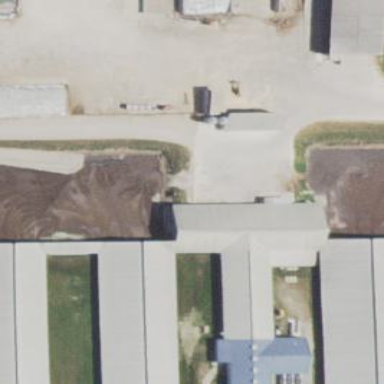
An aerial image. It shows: Cowshed building.